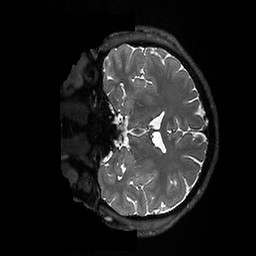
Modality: T2w
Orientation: coronal
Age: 36
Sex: male
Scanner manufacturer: ge
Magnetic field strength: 3 T
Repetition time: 3.202 s
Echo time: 0.06676 s